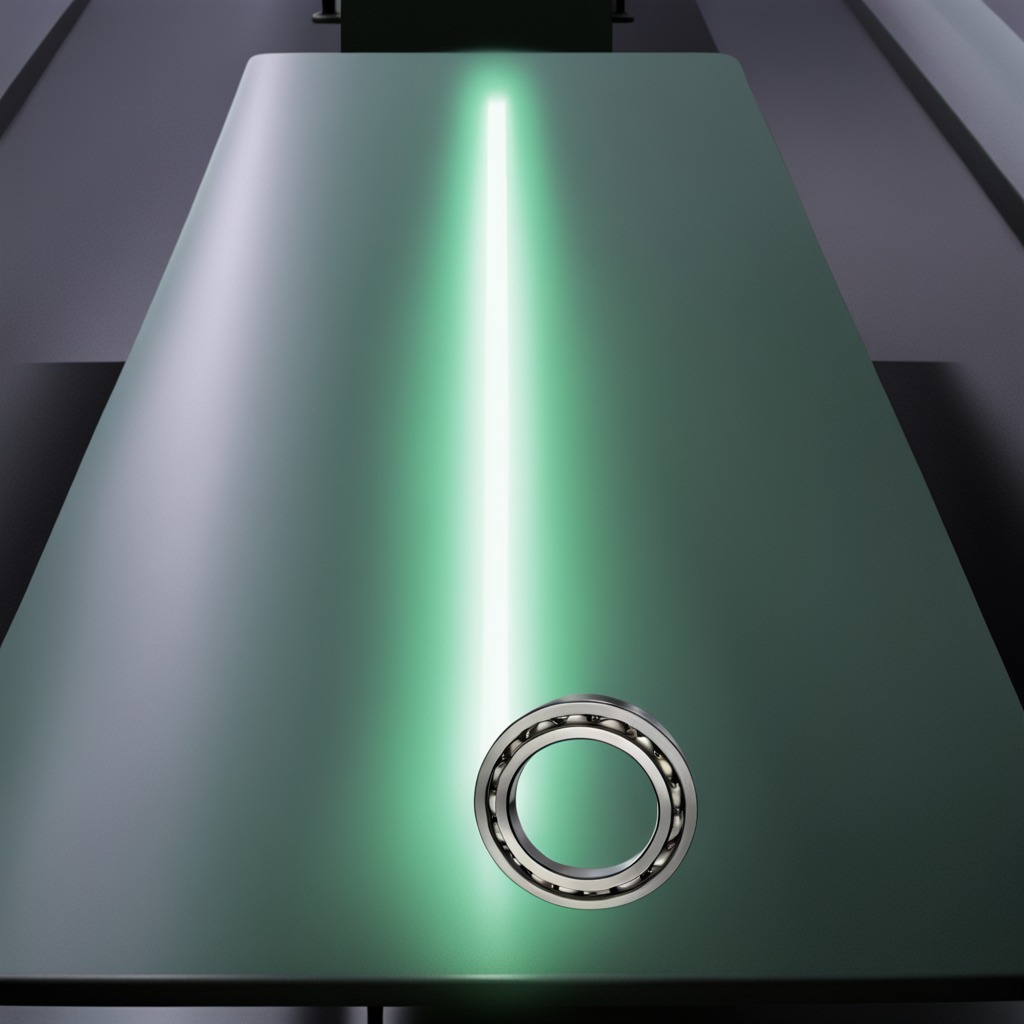
A metal ball bearing is lying on a clean empty table in a railway signal maintenance room lit by harsh overhead fluorescents.